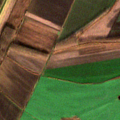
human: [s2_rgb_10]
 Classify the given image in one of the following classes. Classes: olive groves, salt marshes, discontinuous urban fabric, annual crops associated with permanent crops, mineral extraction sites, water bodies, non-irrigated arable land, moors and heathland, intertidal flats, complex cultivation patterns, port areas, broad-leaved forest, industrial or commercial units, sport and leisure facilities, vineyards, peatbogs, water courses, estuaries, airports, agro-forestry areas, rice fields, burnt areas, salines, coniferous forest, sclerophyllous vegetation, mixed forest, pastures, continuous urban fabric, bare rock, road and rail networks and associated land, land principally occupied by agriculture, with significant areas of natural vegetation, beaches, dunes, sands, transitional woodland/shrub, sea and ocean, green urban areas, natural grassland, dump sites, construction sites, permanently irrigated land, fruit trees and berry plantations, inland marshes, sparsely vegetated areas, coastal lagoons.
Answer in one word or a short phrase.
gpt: non-irrigated arable land, broad-leaved forest